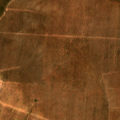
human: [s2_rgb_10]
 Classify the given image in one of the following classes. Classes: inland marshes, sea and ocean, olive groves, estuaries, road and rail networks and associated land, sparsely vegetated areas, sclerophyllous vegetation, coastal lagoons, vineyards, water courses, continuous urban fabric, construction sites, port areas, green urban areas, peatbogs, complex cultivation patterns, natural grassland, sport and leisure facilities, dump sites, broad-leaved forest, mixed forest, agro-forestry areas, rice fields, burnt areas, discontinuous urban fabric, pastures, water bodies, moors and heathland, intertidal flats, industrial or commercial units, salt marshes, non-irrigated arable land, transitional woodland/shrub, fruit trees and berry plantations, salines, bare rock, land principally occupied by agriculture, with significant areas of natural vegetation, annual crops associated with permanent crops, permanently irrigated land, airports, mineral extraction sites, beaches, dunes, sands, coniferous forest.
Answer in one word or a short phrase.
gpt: olive groves